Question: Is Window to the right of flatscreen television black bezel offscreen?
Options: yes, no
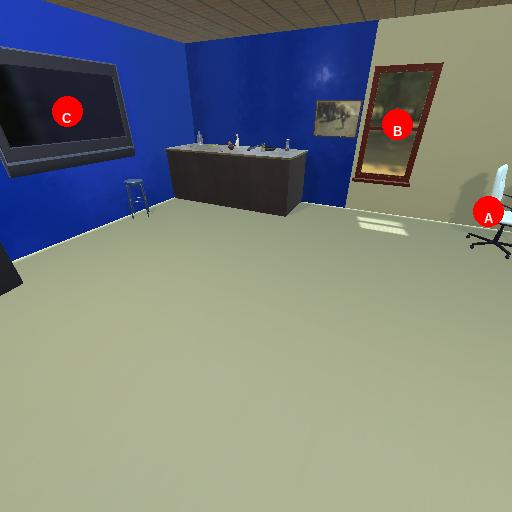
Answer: yes